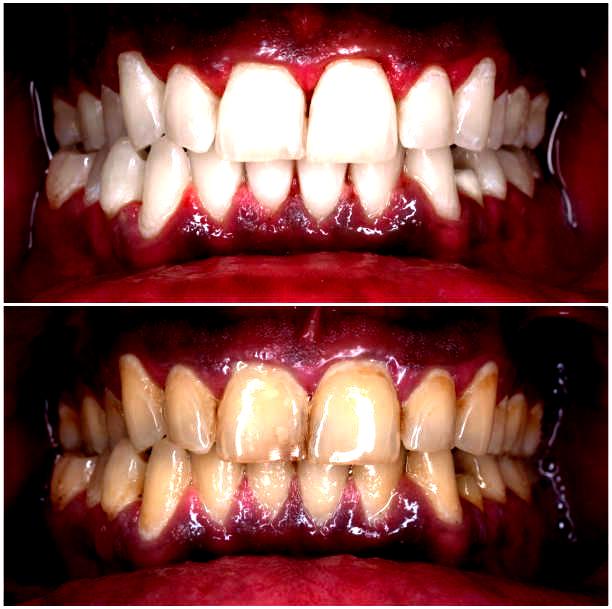
Condition: Calculus